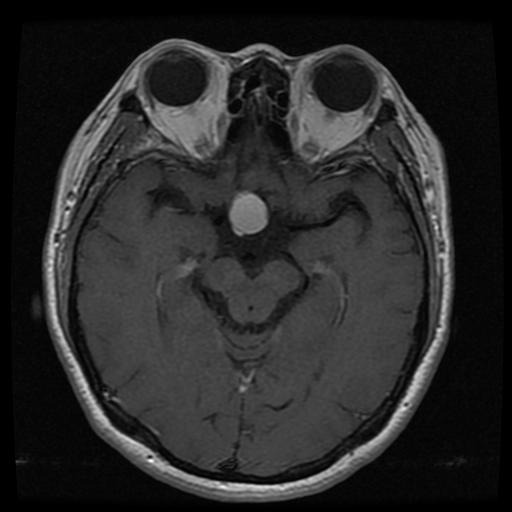
Label: pituitary